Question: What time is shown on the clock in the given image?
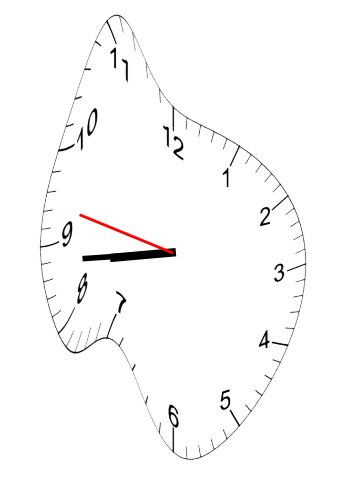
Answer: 08:43:47